Question: Like this. What API should I use to show this box?

---
update:
I successed in sublime-text 3,but failed in sublime-text 2.Do you know why?
The code is:
'''
import sublime, sublime_plugin
class CCAutoComplete(sublime_plugin.EventListener):
def on_query_completions(self, view, prefix, locations):
flag = sublime.INHIBIT_WORD_COMPLETIONS | sublime.INHIBIT_EXPLICIT_COMPLETIONS
result = ([["abv","abv"],["abcd123","abcd"]],flag)
return result
'''
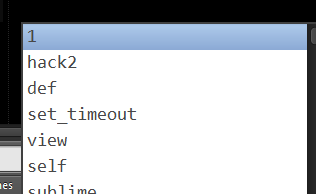
Answer: The auto-completion panel can be manually populated with the <URL> listener.
To view a functioning example of it's implementation:
- <URL>- 'PackageResourceViewer: Open Resource'- 'CSS''css_completions.py'